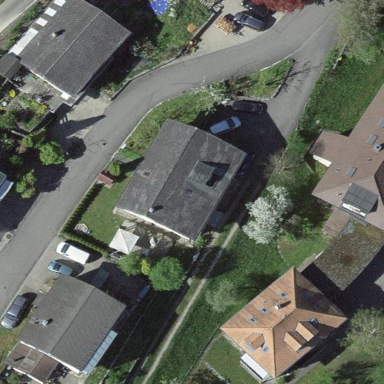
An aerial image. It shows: Residential building.